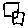
Label: square